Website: home-depot
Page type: delivery-shipping
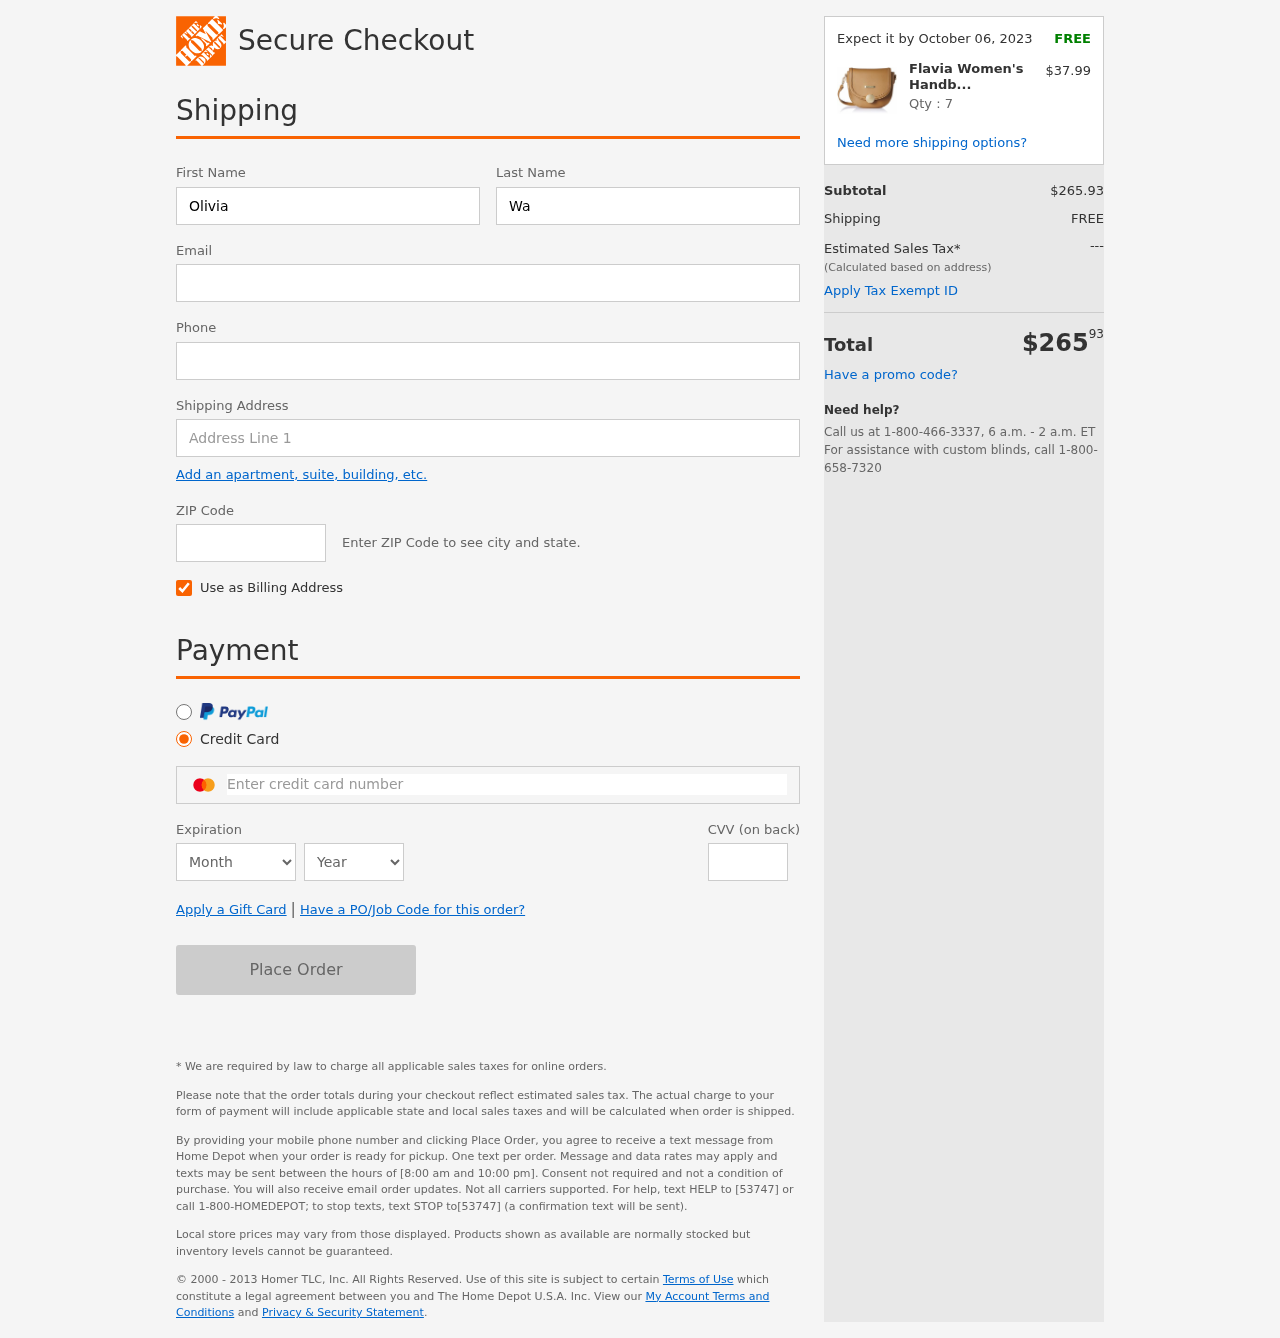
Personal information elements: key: PII_CARD_CVV
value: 751
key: PII_CARD_EXPIRY_MONTH
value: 01
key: PII_CARD_EXPIRY_YEAR
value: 27
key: PII_CARD_NUMBER
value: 2224 1572 1771 9883
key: PII_EMAIL
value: olivia.watkins@yahoo.com
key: PII_FIRSTNAME
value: Olivia
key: PII_LASTNAME
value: Watkins
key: PII_PHONE
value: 4105774994
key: PII_POSTCODE
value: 77218
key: PII_STREET
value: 154 Cooper Landing
Product elements: key: PRODUCT1_NAME
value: Flavia Women's Handbag (Khaki)
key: PRODUCT1_PRICE
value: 37.99
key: PRODUCT1_QUANTITY
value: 7
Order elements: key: ORDER_DELIVERY_DATE
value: Expect it by October 06, 2023
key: ORDER_SUBTOTAL
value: $265.93
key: ORDER_SHIPPING_COST
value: FREE
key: ORDER_TOTAL
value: $26593